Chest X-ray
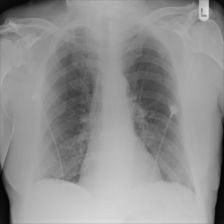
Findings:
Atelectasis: negative
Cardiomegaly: negative
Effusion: negative
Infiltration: negative
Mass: negative
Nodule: negative
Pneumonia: negative
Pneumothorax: negative
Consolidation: negative
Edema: negative
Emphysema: negative
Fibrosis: negative
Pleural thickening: negative
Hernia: negative